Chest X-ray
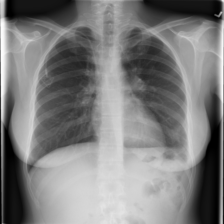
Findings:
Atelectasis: negative
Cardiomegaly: negative
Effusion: negative
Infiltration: negative
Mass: negative
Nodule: negative
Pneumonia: negative
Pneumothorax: negative
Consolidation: negative
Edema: negative
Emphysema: negative
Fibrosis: negative
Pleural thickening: negative
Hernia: negative